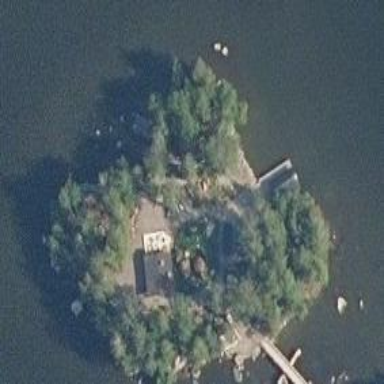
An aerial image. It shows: Island.